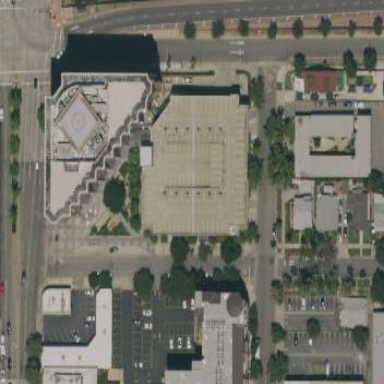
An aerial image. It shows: Multi-storey parking facility.